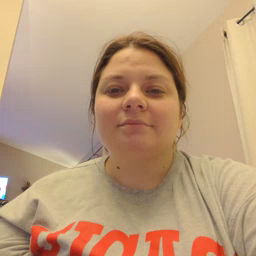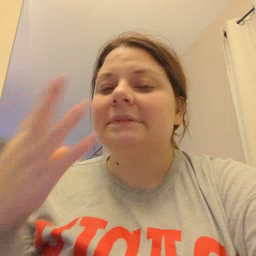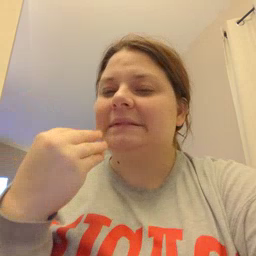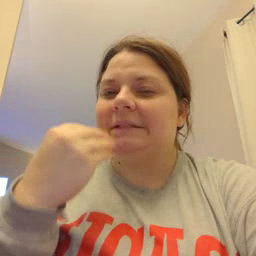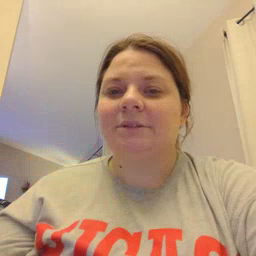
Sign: sleep